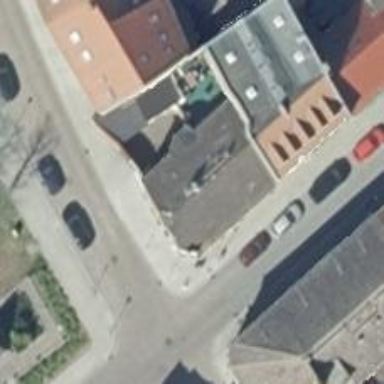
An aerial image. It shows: Shop selling clothes.